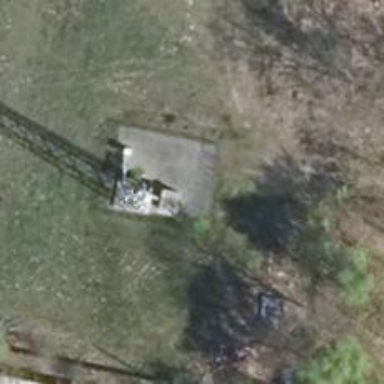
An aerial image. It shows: Communication mast tower.